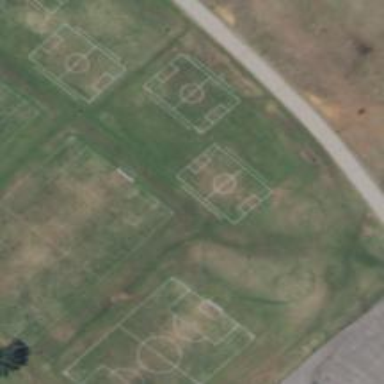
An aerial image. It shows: Soccer pitch with grass surface for leisure land.